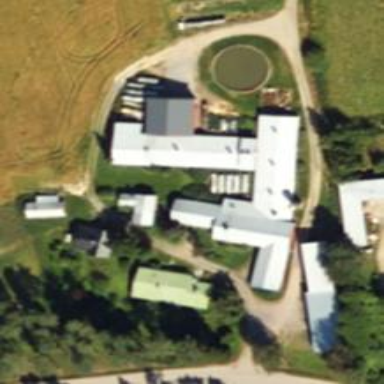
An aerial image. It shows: Farmyard area.